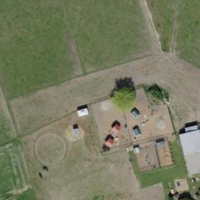
EUNIS habitat code: 52
Species observed at this site:
Corvus cornix
Corvus corone